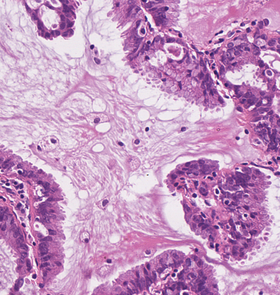
Tumor epithelial tissue: yes
Tumor-associated stroma tissue: yes
Normal tissue: no